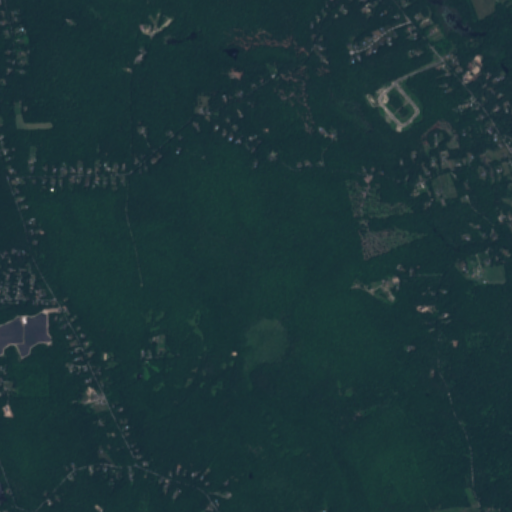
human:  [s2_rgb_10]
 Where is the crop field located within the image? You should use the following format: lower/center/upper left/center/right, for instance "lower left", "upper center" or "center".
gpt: The crop field is located in the lower left of the image.
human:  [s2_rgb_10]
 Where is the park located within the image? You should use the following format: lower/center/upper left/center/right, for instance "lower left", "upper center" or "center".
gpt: The park is located in the lower right of the image.
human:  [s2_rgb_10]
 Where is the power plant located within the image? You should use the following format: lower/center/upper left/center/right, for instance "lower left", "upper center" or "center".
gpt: There is no power plant in the image.